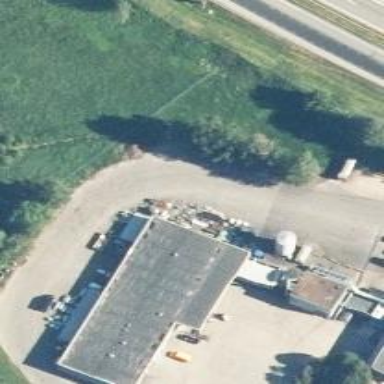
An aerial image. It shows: Industrial building.